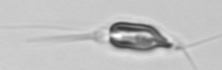
Label: Chrysochromulina